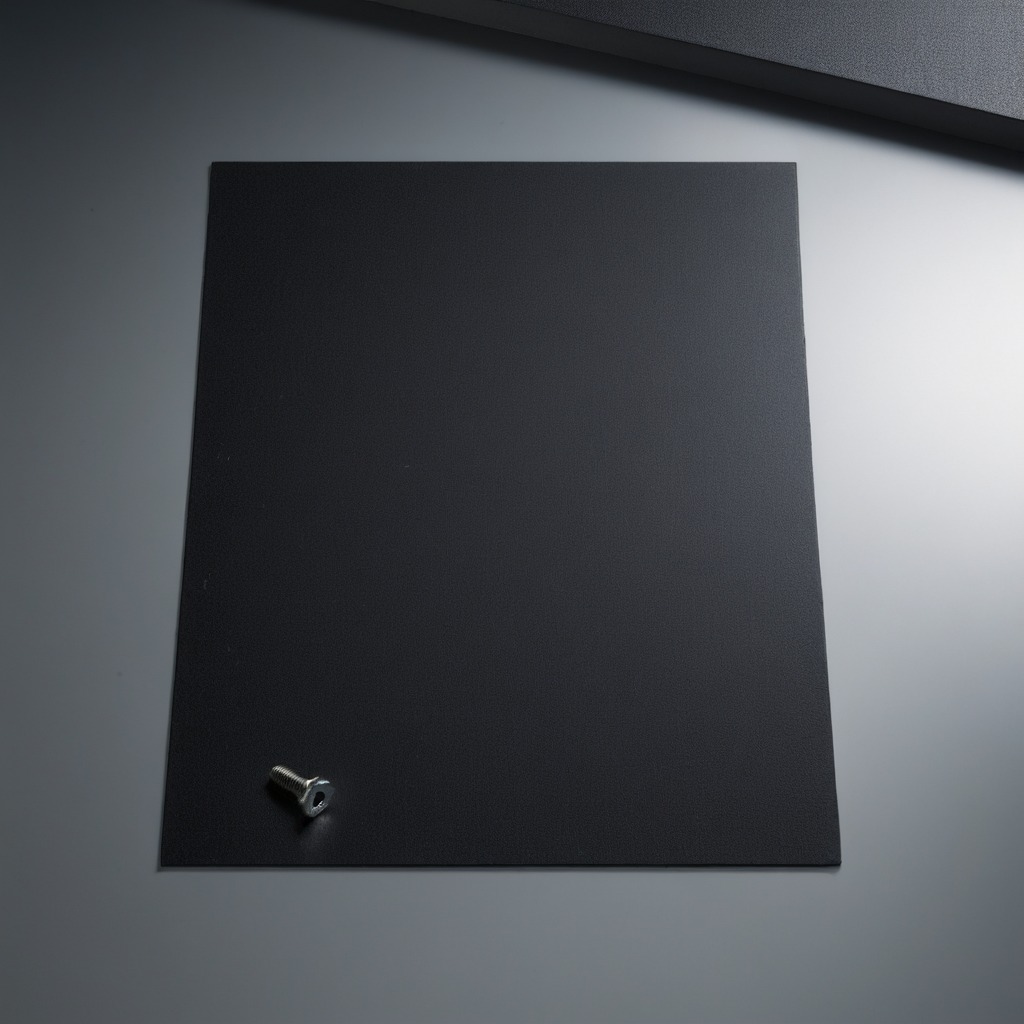
A metal screw lies on the tabletop.